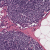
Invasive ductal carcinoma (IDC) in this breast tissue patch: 0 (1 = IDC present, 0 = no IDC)